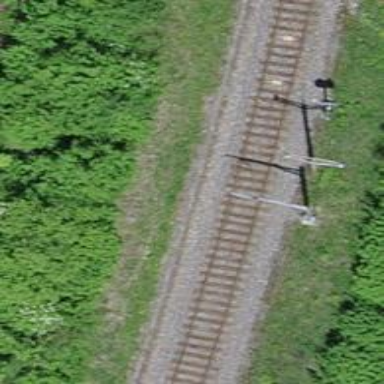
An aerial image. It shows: Single railway track with electrification through contact line.